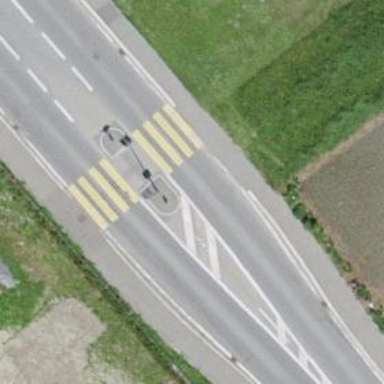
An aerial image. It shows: Zebra crossing on the road.